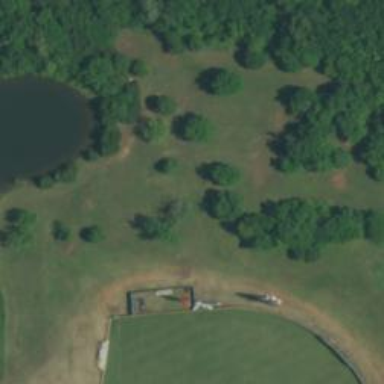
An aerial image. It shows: Disc golf tee area.